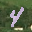
Label: 4